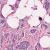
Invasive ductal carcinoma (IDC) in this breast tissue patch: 1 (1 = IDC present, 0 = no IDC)